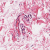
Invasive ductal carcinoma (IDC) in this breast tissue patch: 0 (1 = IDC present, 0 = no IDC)